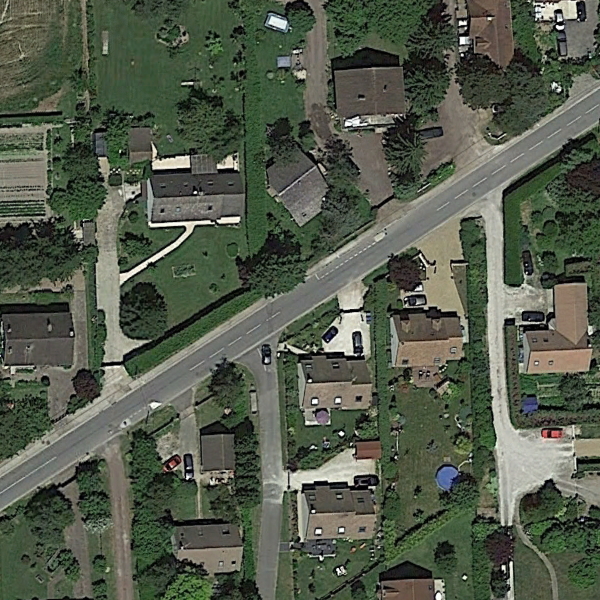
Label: MediumResidential